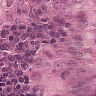
Metastatic tissue present: yes